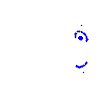
Particle: electron